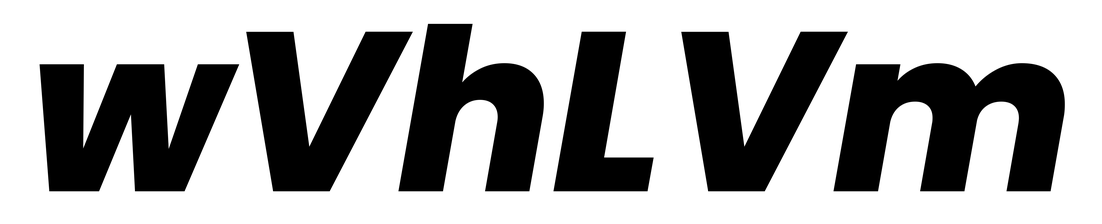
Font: Poppins-ExtraBoldItalic